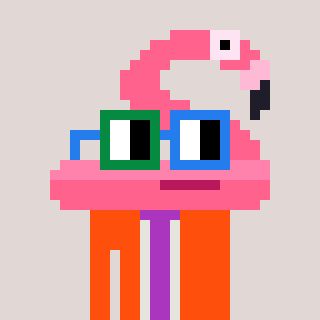
a pixel art character with square green and blue glasses, a flamingo-shaped head and a orange-colored body on a warm background